Interaction volume radius: 10 \u00c5
Interaction volume height: 50 \u00c5
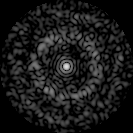
Disorder parameter: 0.8403